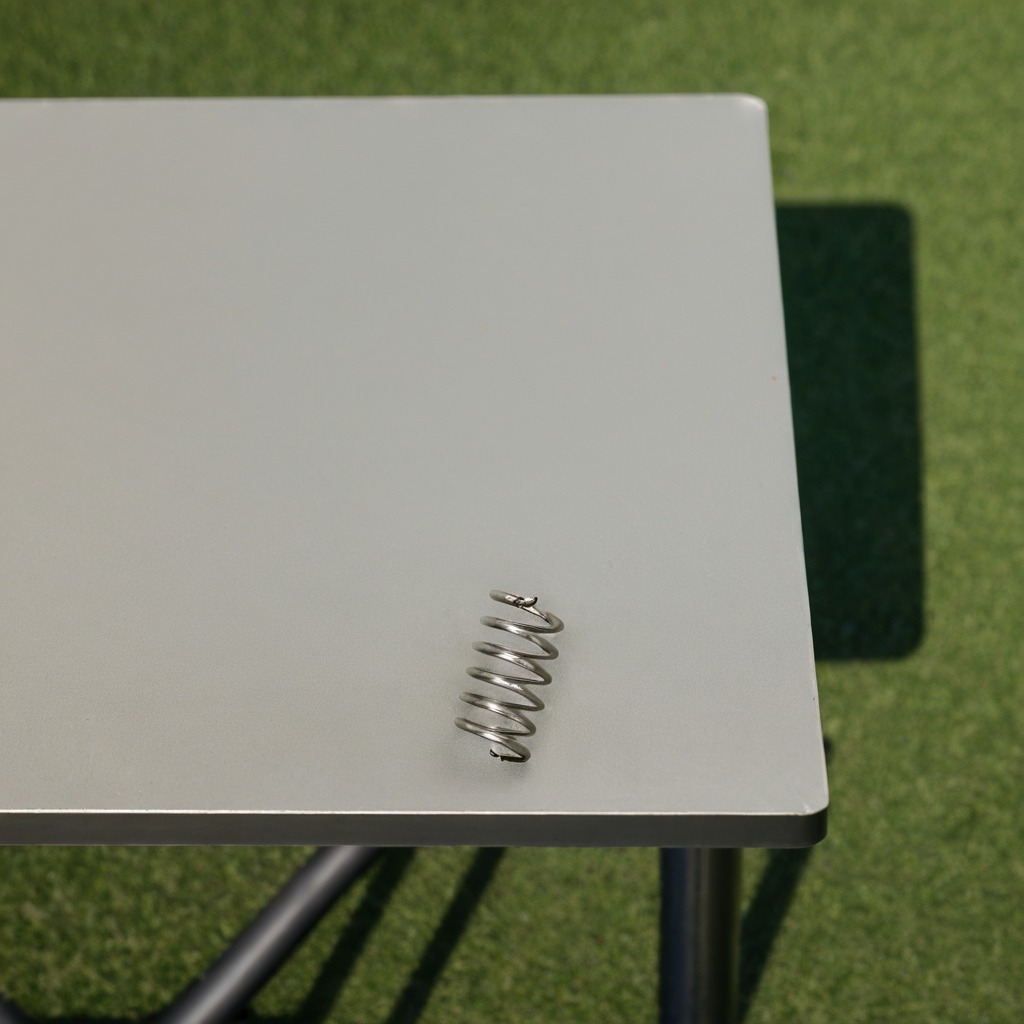
A coiled metal spring lies on the textured surface of the utility table.